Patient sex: M
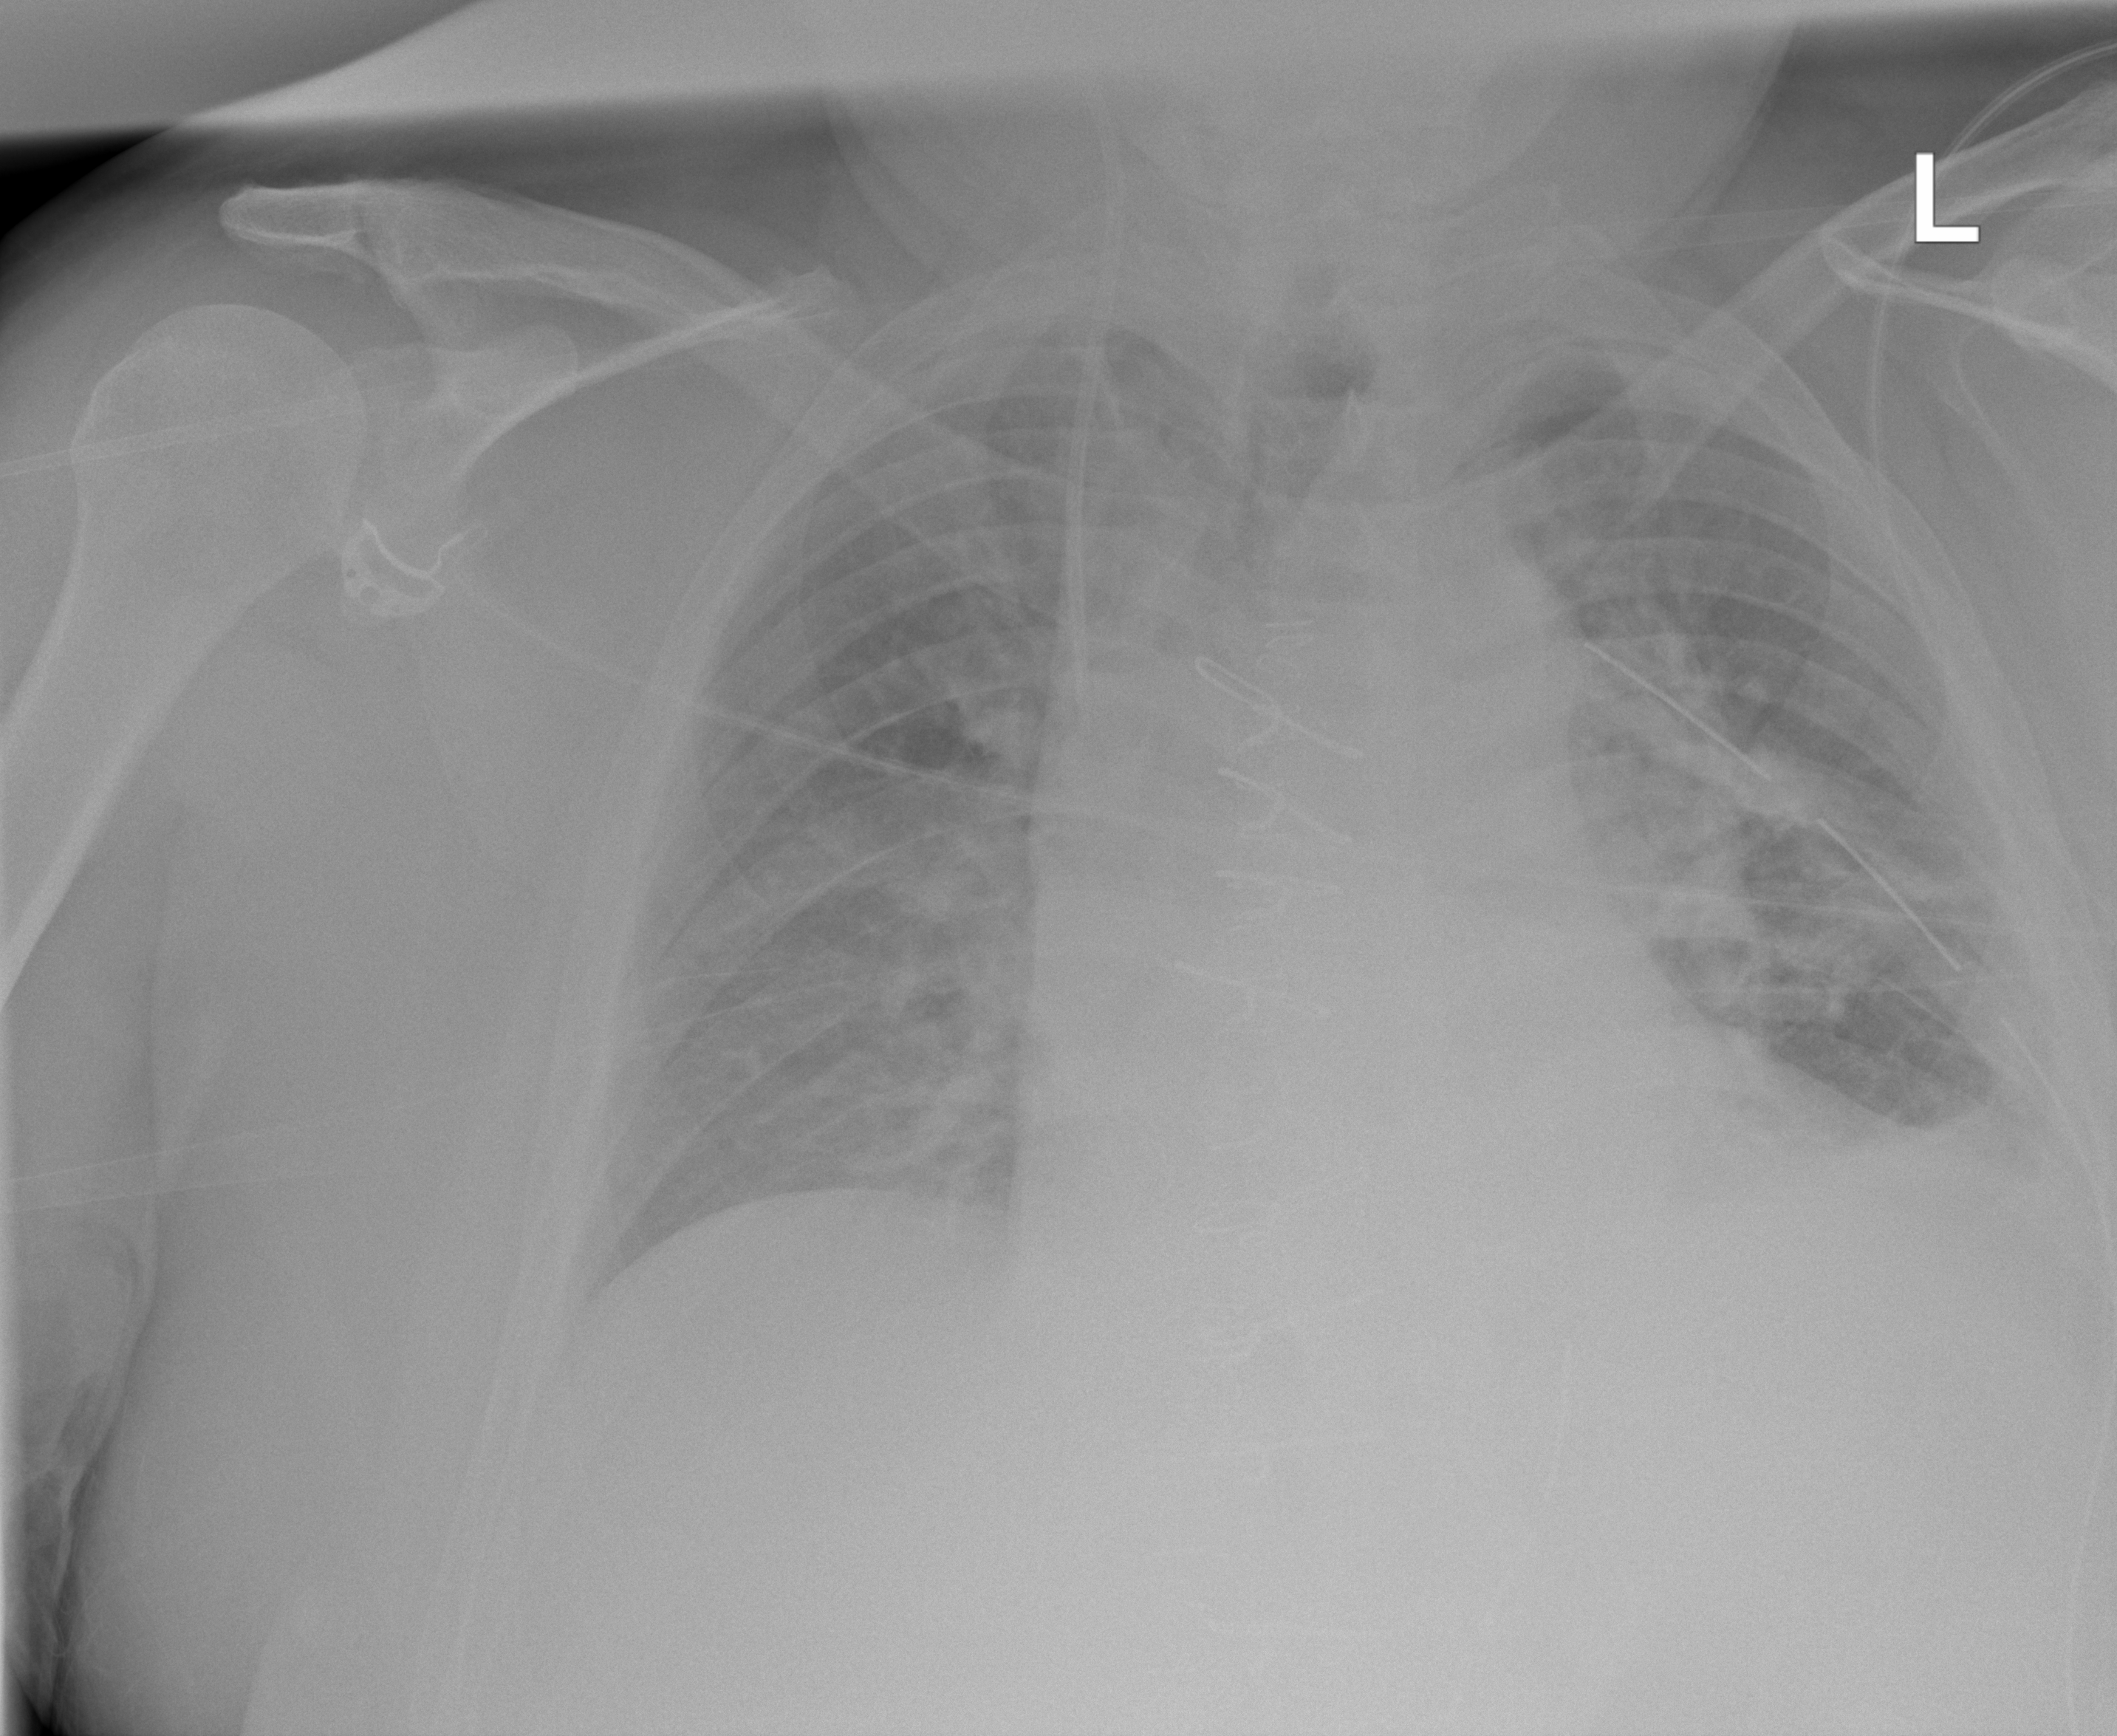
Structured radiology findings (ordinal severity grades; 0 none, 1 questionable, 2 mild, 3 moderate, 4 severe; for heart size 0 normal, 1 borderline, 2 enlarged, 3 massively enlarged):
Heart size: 2
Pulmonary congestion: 3
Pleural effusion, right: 2
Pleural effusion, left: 2
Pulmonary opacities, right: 2
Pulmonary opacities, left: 2
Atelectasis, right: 2
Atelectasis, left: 2